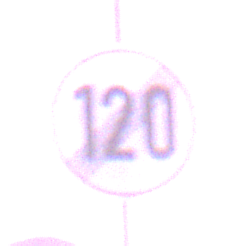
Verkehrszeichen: EndeGeschwindigkeit120
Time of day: Dawn
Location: Outdoor (Nature)
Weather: PartlyCloudy
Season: NotSpecified
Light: Natural